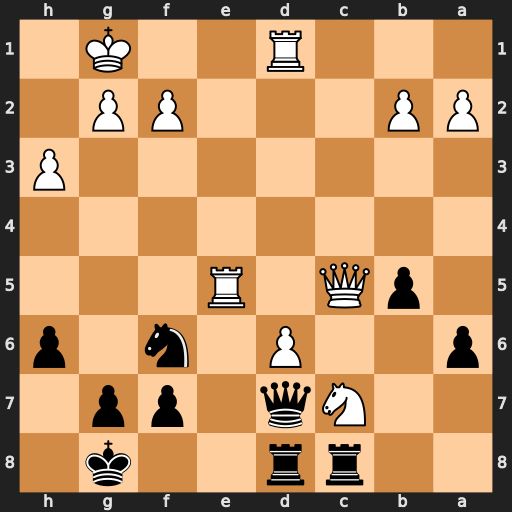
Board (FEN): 2rr2k1/2Nq1pp1/p2P1n1p/1pQ1R3/8/7P/PP3PP1/3R2K1
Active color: b
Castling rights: -
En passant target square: -
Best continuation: Rxc7 dxc7 Qxd1+ Kh2 Rc8